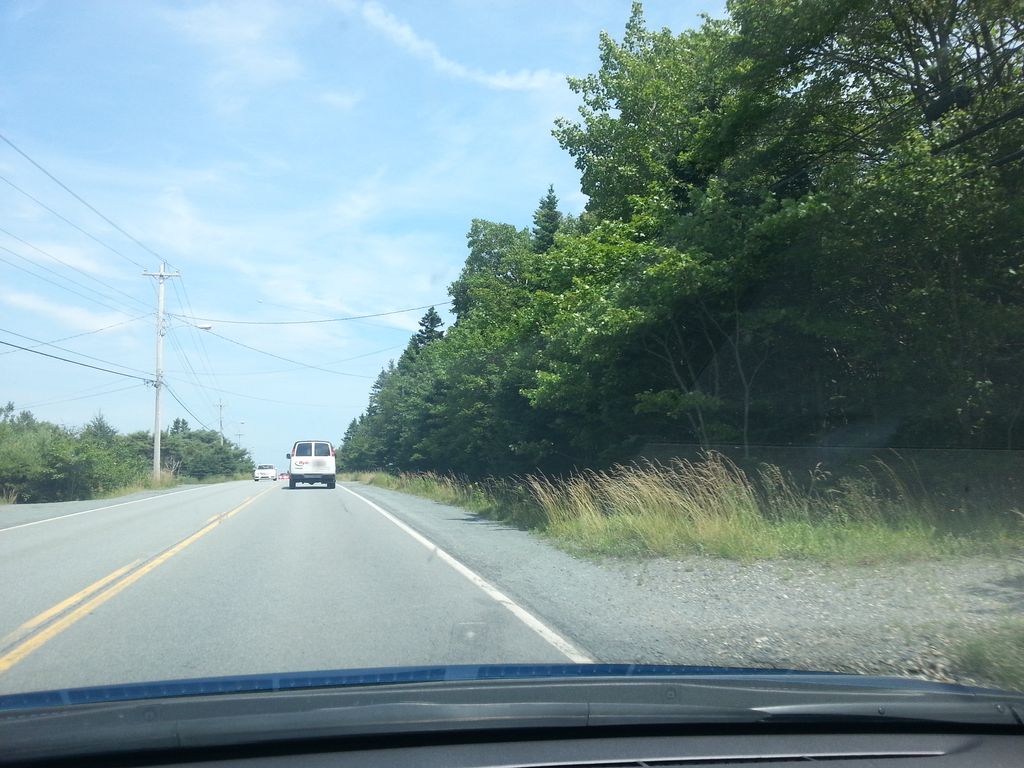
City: halifax